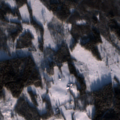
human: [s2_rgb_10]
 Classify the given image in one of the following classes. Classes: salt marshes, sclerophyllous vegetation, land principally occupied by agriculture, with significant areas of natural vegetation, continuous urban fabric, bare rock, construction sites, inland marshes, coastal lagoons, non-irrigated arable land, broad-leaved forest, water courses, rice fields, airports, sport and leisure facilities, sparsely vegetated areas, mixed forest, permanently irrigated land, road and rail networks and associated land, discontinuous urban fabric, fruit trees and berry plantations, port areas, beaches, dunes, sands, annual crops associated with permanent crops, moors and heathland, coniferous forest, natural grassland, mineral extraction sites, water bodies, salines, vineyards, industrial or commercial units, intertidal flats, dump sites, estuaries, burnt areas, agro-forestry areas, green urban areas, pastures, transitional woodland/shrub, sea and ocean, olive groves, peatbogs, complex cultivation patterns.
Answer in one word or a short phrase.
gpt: non-irrigated arable land, coniferous forest, mixed forest, transitional woodland/shrub